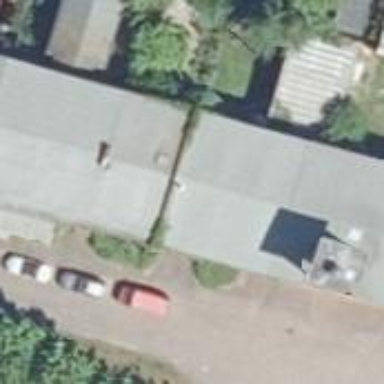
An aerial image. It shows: Historic terrace building.